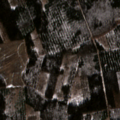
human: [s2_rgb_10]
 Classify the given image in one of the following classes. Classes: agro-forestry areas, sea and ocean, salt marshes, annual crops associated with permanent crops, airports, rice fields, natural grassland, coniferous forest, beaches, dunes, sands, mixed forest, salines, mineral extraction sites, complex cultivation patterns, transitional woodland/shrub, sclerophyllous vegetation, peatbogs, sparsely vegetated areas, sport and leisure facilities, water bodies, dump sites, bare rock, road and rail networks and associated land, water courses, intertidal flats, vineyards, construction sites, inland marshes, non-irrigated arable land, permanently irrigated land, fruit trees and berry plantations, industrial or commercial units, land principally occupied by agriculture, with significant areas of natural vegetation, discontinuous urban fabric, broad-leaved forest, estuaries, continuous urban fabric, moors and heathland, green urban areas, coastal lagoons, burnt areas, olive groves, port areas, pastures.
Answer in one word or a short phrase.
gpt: non-irrigated arable land, broad-leaved forest, mixed forest, transitional woodland/shrub